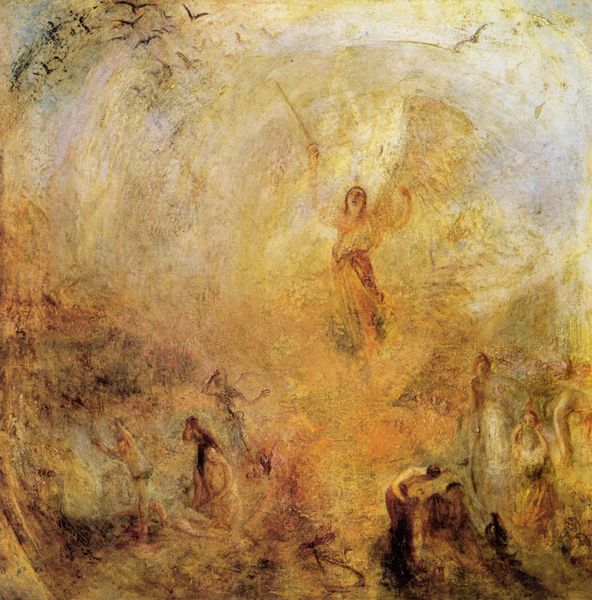
Titel: Der in der Sonne stehende Engel
Künstler: William Turner
Standort: London
Institution: Tate Gallery
Schlagwörter: blau, dunkel, flügel, gemälde, gott, gruppe, hand, himmel, kopf, mann, nackt, schatten, vogel, weiß, frauen, gelb, landschaft, menschen, ocker, braun, femmes, frankreich, frau, grau, hell, kleid, kleider, licht, männer, orange, schwarz, szene, blick, rot, tier, tiere, tuch, malerei, symbolismus, tanz, gericht, arme, mensch, tod, trauer, bild, gesten, öl, erde, vögel, kirche, sonne, figur, gold, haare, england, gebeugt, fliegen, kreis, stock, engel, hellblau, bogen, stab, farbe, figuren, romantik, brand, turner, untergang, homme, leuchten, unscharf, flucht, abgewandt, nacktheit, paradies, blenden, erschrecken, helligkeit, religion, strahlen, schweben, schwarm, schwert, strafe, waffe, fliehen, offenbarung, kreise, volk, schein, verzweiflung, verschwommen, geblendet, verwischt, nimbus, jesus, apokalypse, christlich, leid, qual, vision, religiös, schwingen, erscheinung, fresko, femme, erleuchtung, harfe, london, heilig, maria, sünde, anbetung, vertreibung, bote, biblisch, krähen, soleil, ciel, épée, rettung, aureole, himmelfahrt, verkündigung, chagall, michael, fraune, william, dirigent, ange, erstaunen, gabriel, oiseaux, william turner, redon, weltgericht, hommes, moreau, blendung, blivk, enfer, errettung, weglaufen, bergers, archange, odilon, peur, apparition, zauberstab, or, deckengemaelde, undeutlcih, birds, simond, gebäught